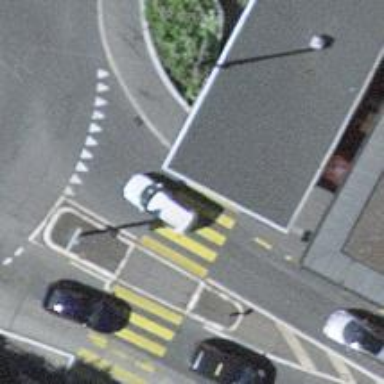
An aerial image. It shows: Kerb barrier.